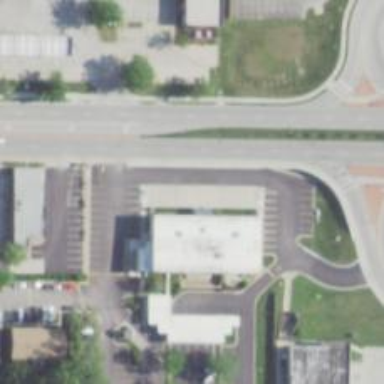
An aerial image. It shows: Parking space.